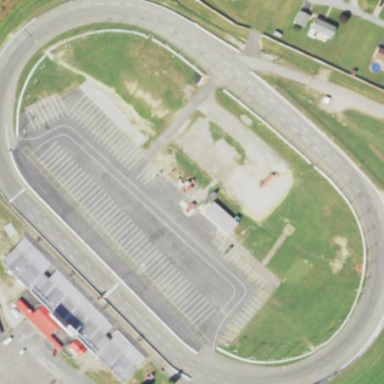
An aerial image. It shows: Raceway for motor sports.